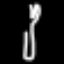
Label: fork